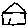
Label: house